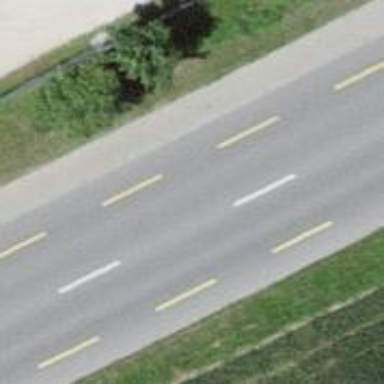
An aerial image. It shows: Secondary road with asphalt surface and dedicated cycle lane.